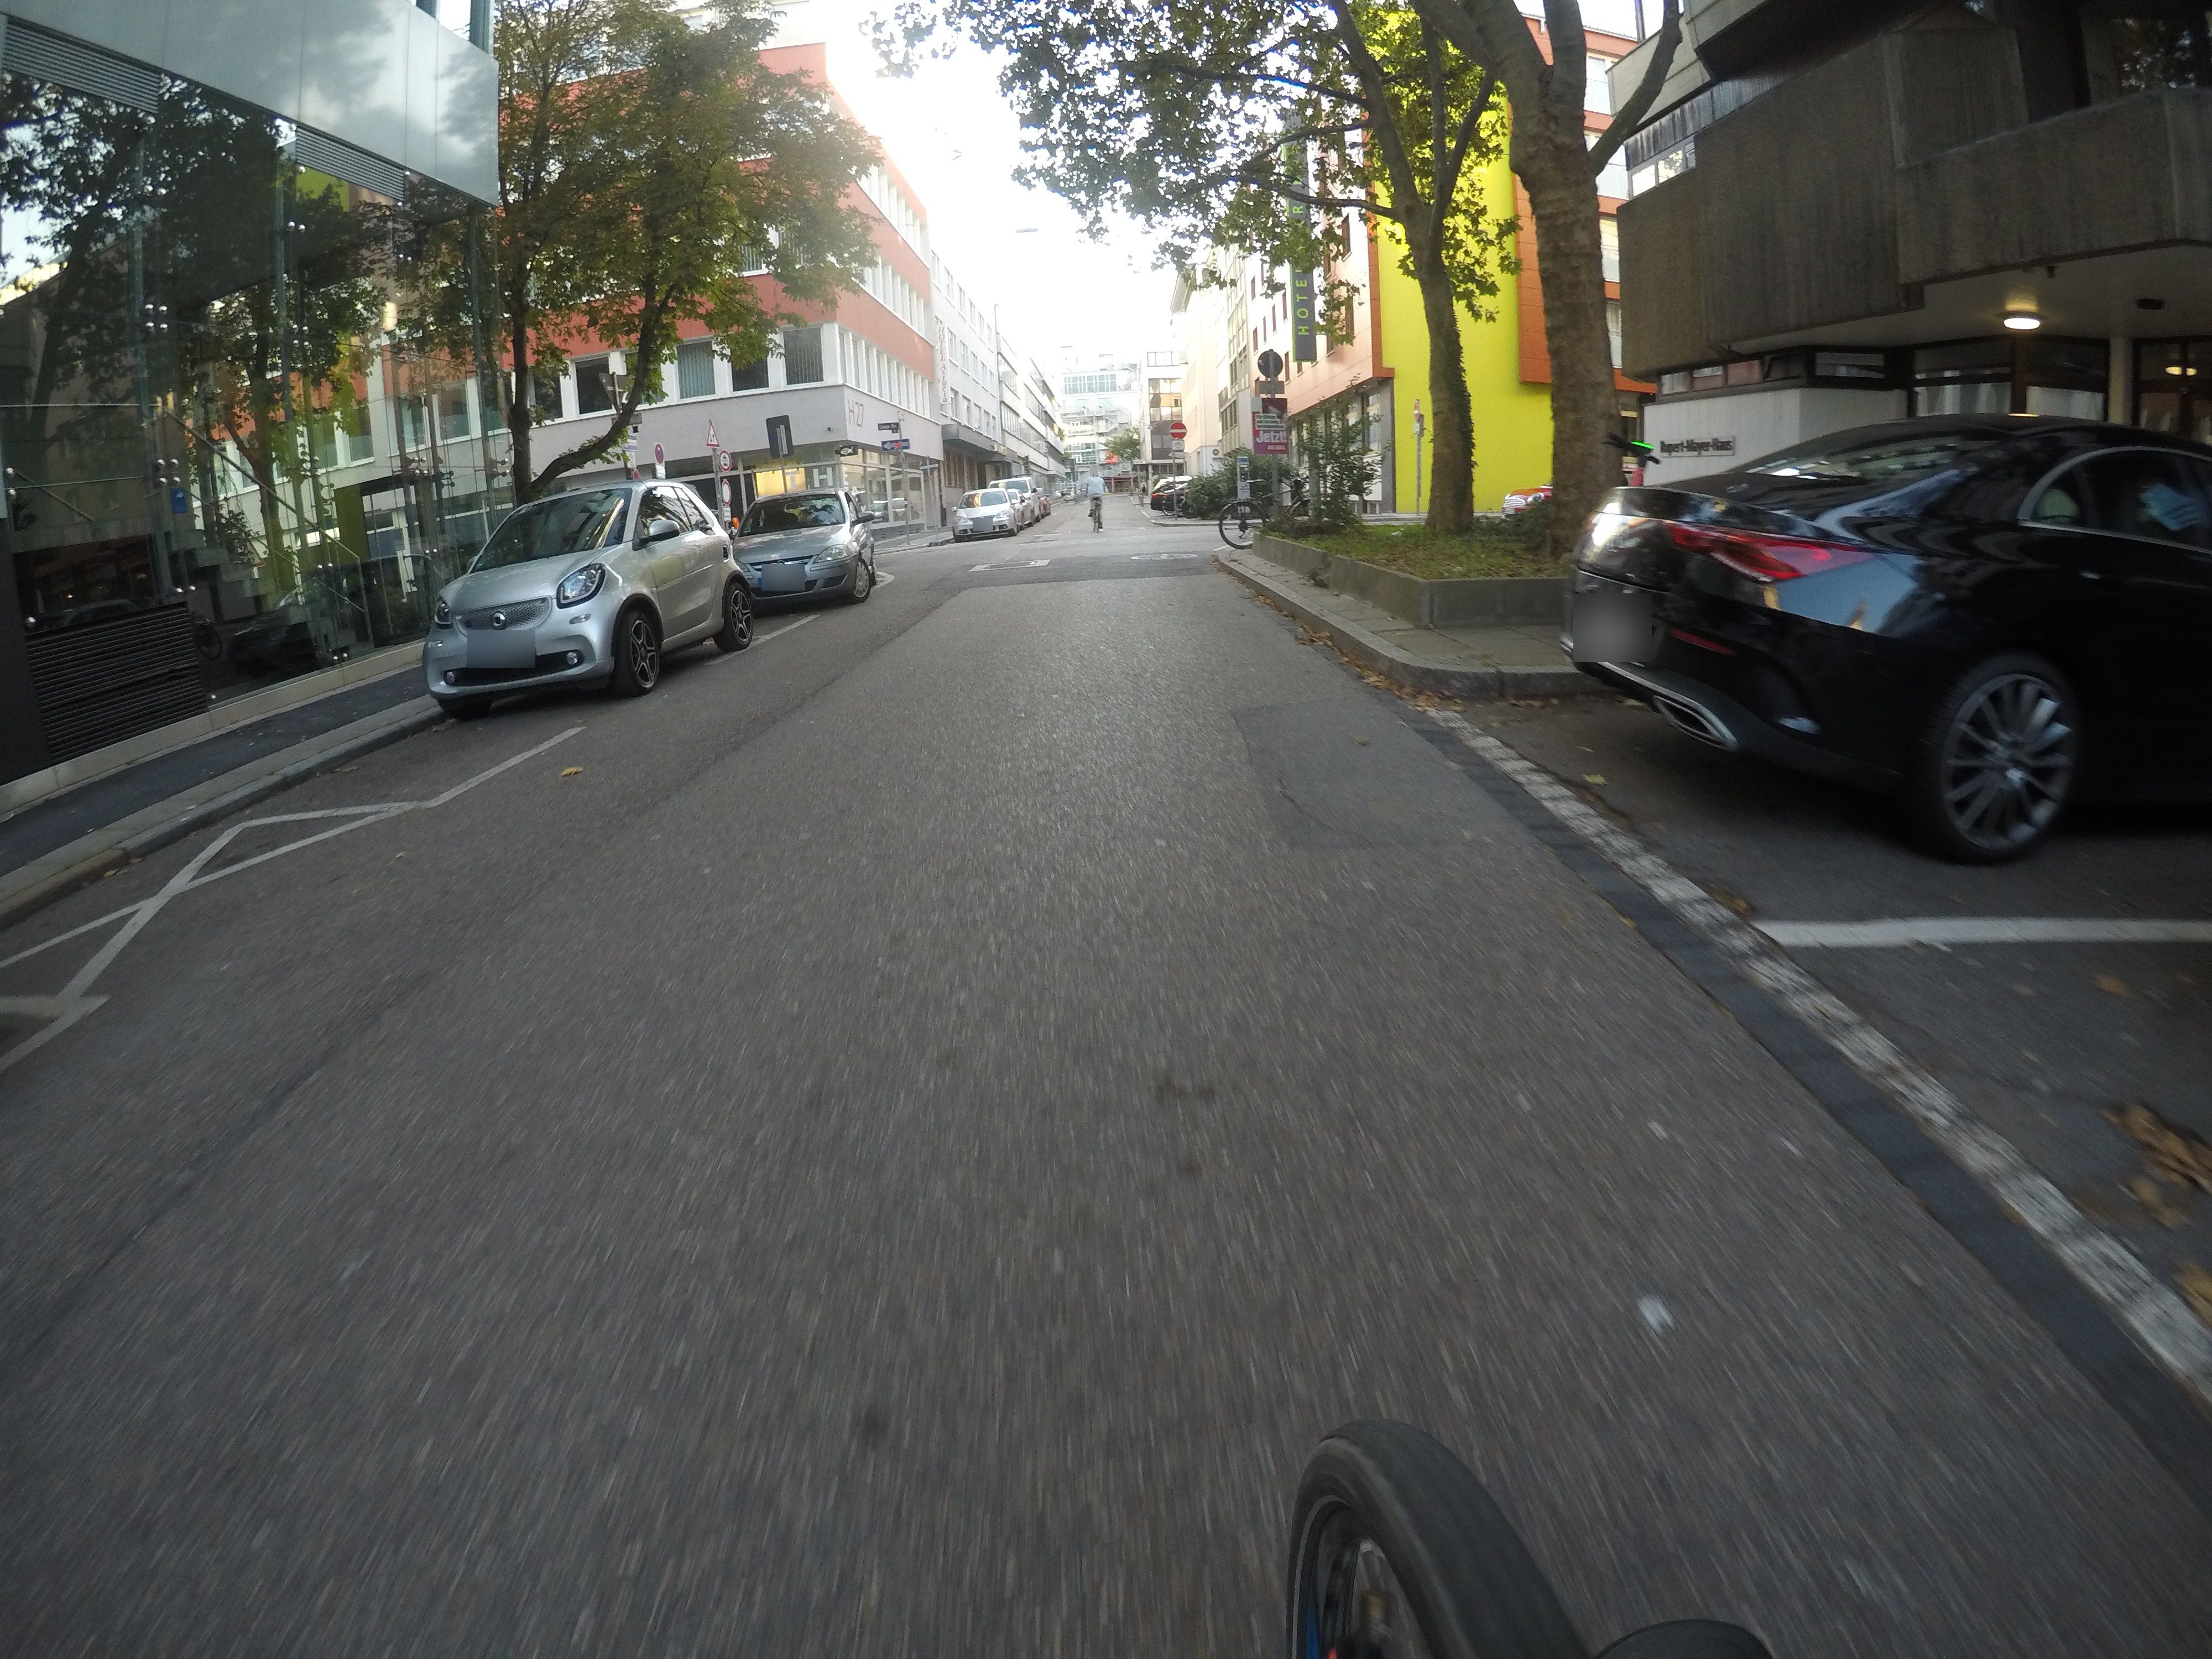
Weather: clear
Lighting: day
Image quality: good
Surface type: driving surface
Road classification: residential
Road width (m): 6.5
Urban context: urban centre
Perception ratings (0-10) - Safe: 8.13, Lively: 9.51, Beautiful: 7.92, Boring: 1.59, Depressing: 0.31, Wealthy: 3.9